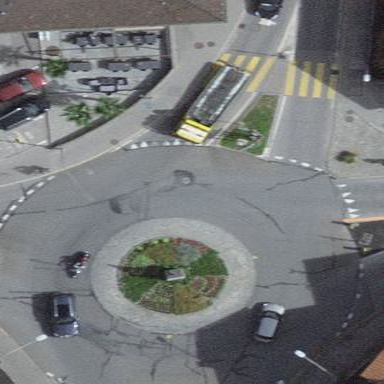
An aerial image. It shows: Primary highway with asphalt surface leading to roundabout.